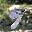
Label: 9